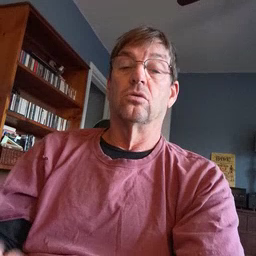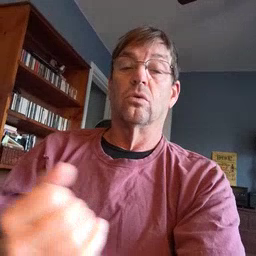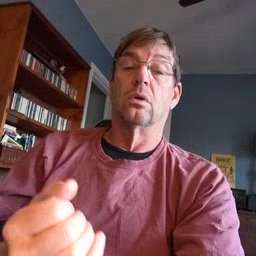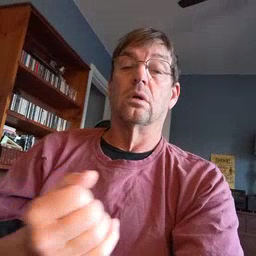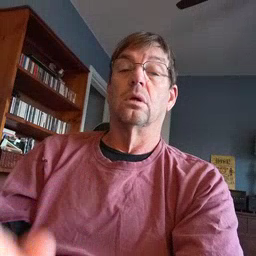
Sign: drawer